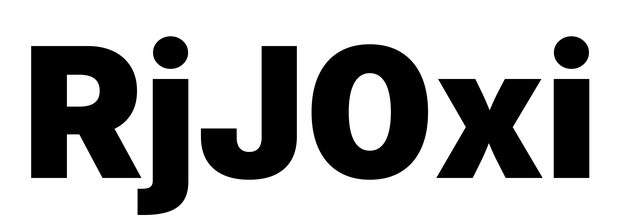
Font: Inter_Black